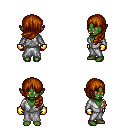
a pixel art fantasy rpg character, female body template, orc, green skin, white robe, white pants, brunette left-swept hairstyle, gold gloves, four views (front, back, left, right), 2x2 character sprite sheet, small pixel art, hard edges, no anti-aliasing